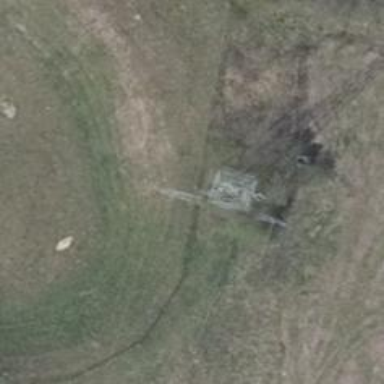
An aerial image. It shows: Power tower.